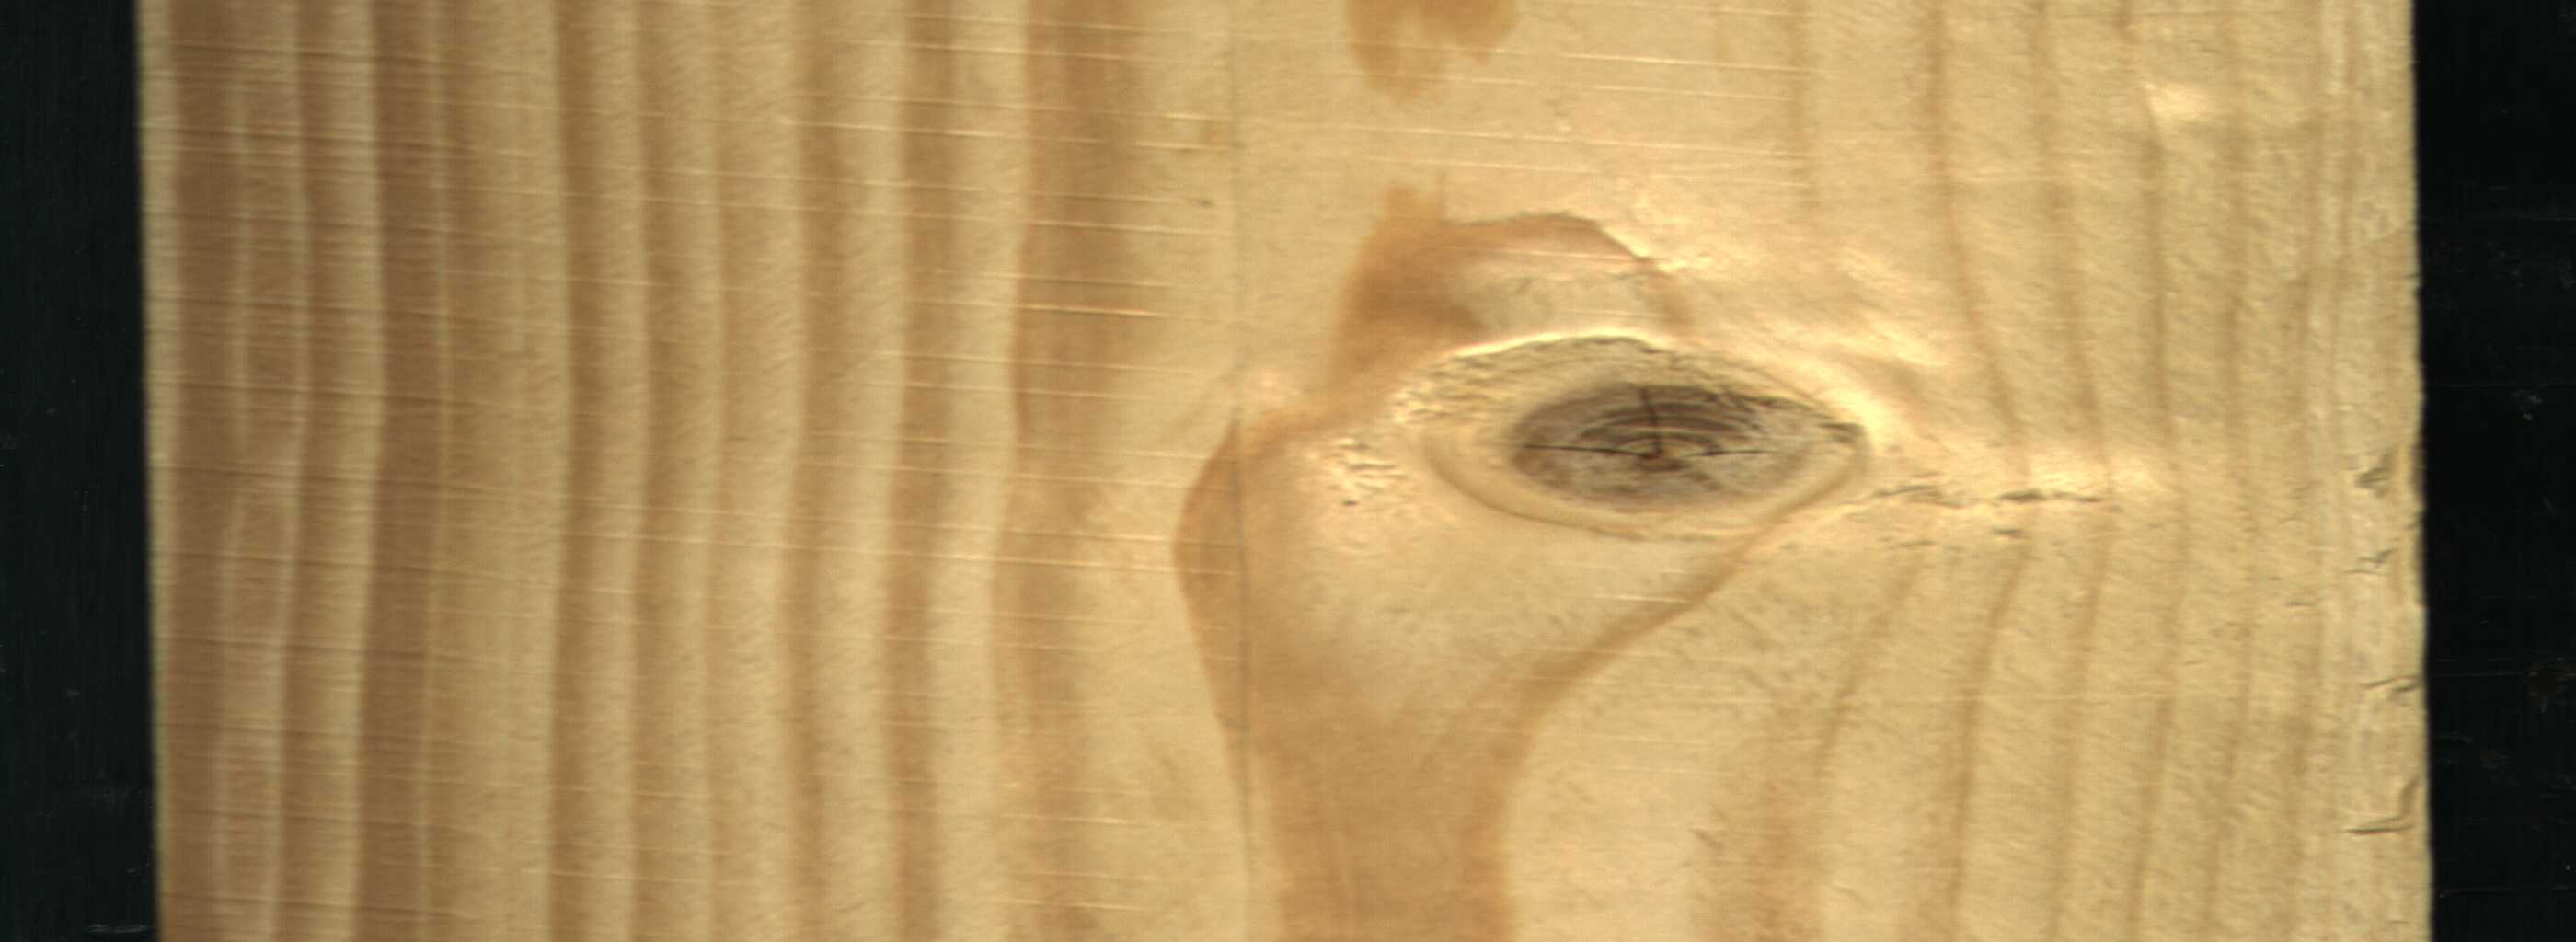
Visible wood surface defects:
knot_with_crack